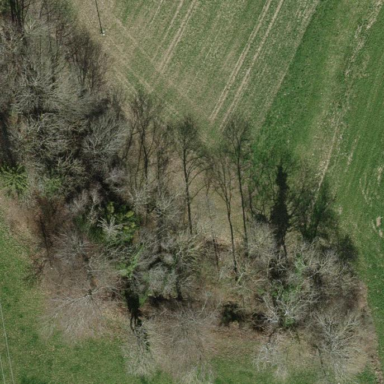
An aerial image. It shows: Forest area.